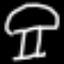
Label: mushroom